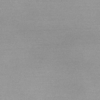
Label: dusty